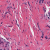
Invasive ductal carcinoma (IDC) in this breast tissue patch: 0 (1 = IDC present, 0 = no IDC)